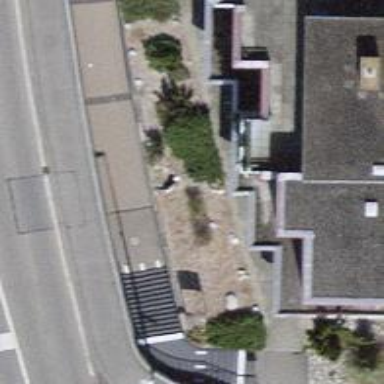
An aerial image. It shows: Tunnel footway.